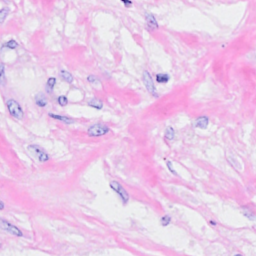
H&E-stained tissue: Breast